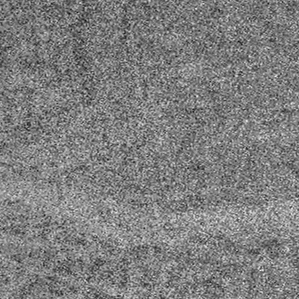
Label: frost